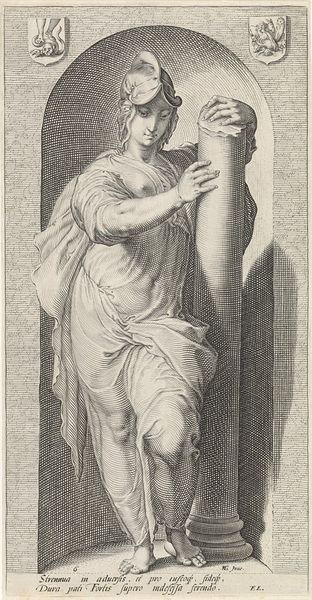
Titel: Kracht (Fortitudo)
Künstler: Jan Saenredam
Standort: Amsterdam
Institution: Rijksmuseum
Schlagwörter: schatten, mädchen, busen, frau, skizze, säule, arme, hände, gewand, klassizismus, skulptur, statue, beine, siebdruck, nische, druck, bleistift, helm, entwurf, kapitell, wappen, apsis, athene, standfuß